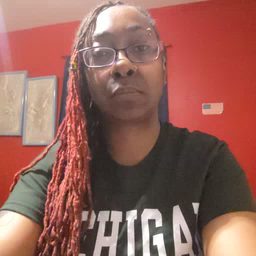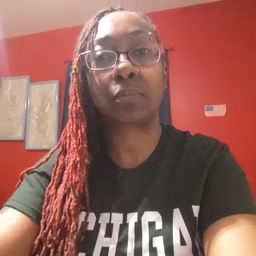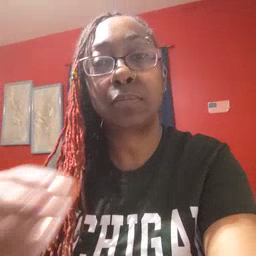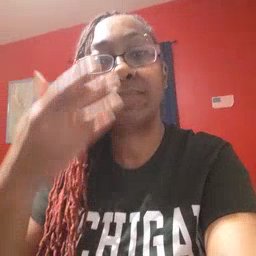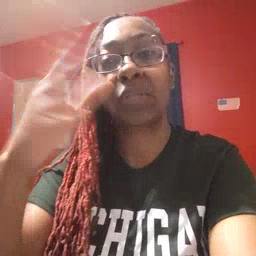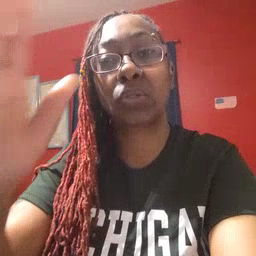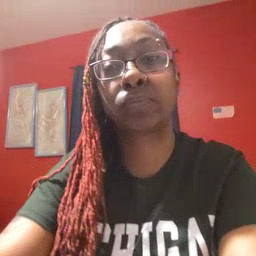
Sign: finish